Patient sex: F
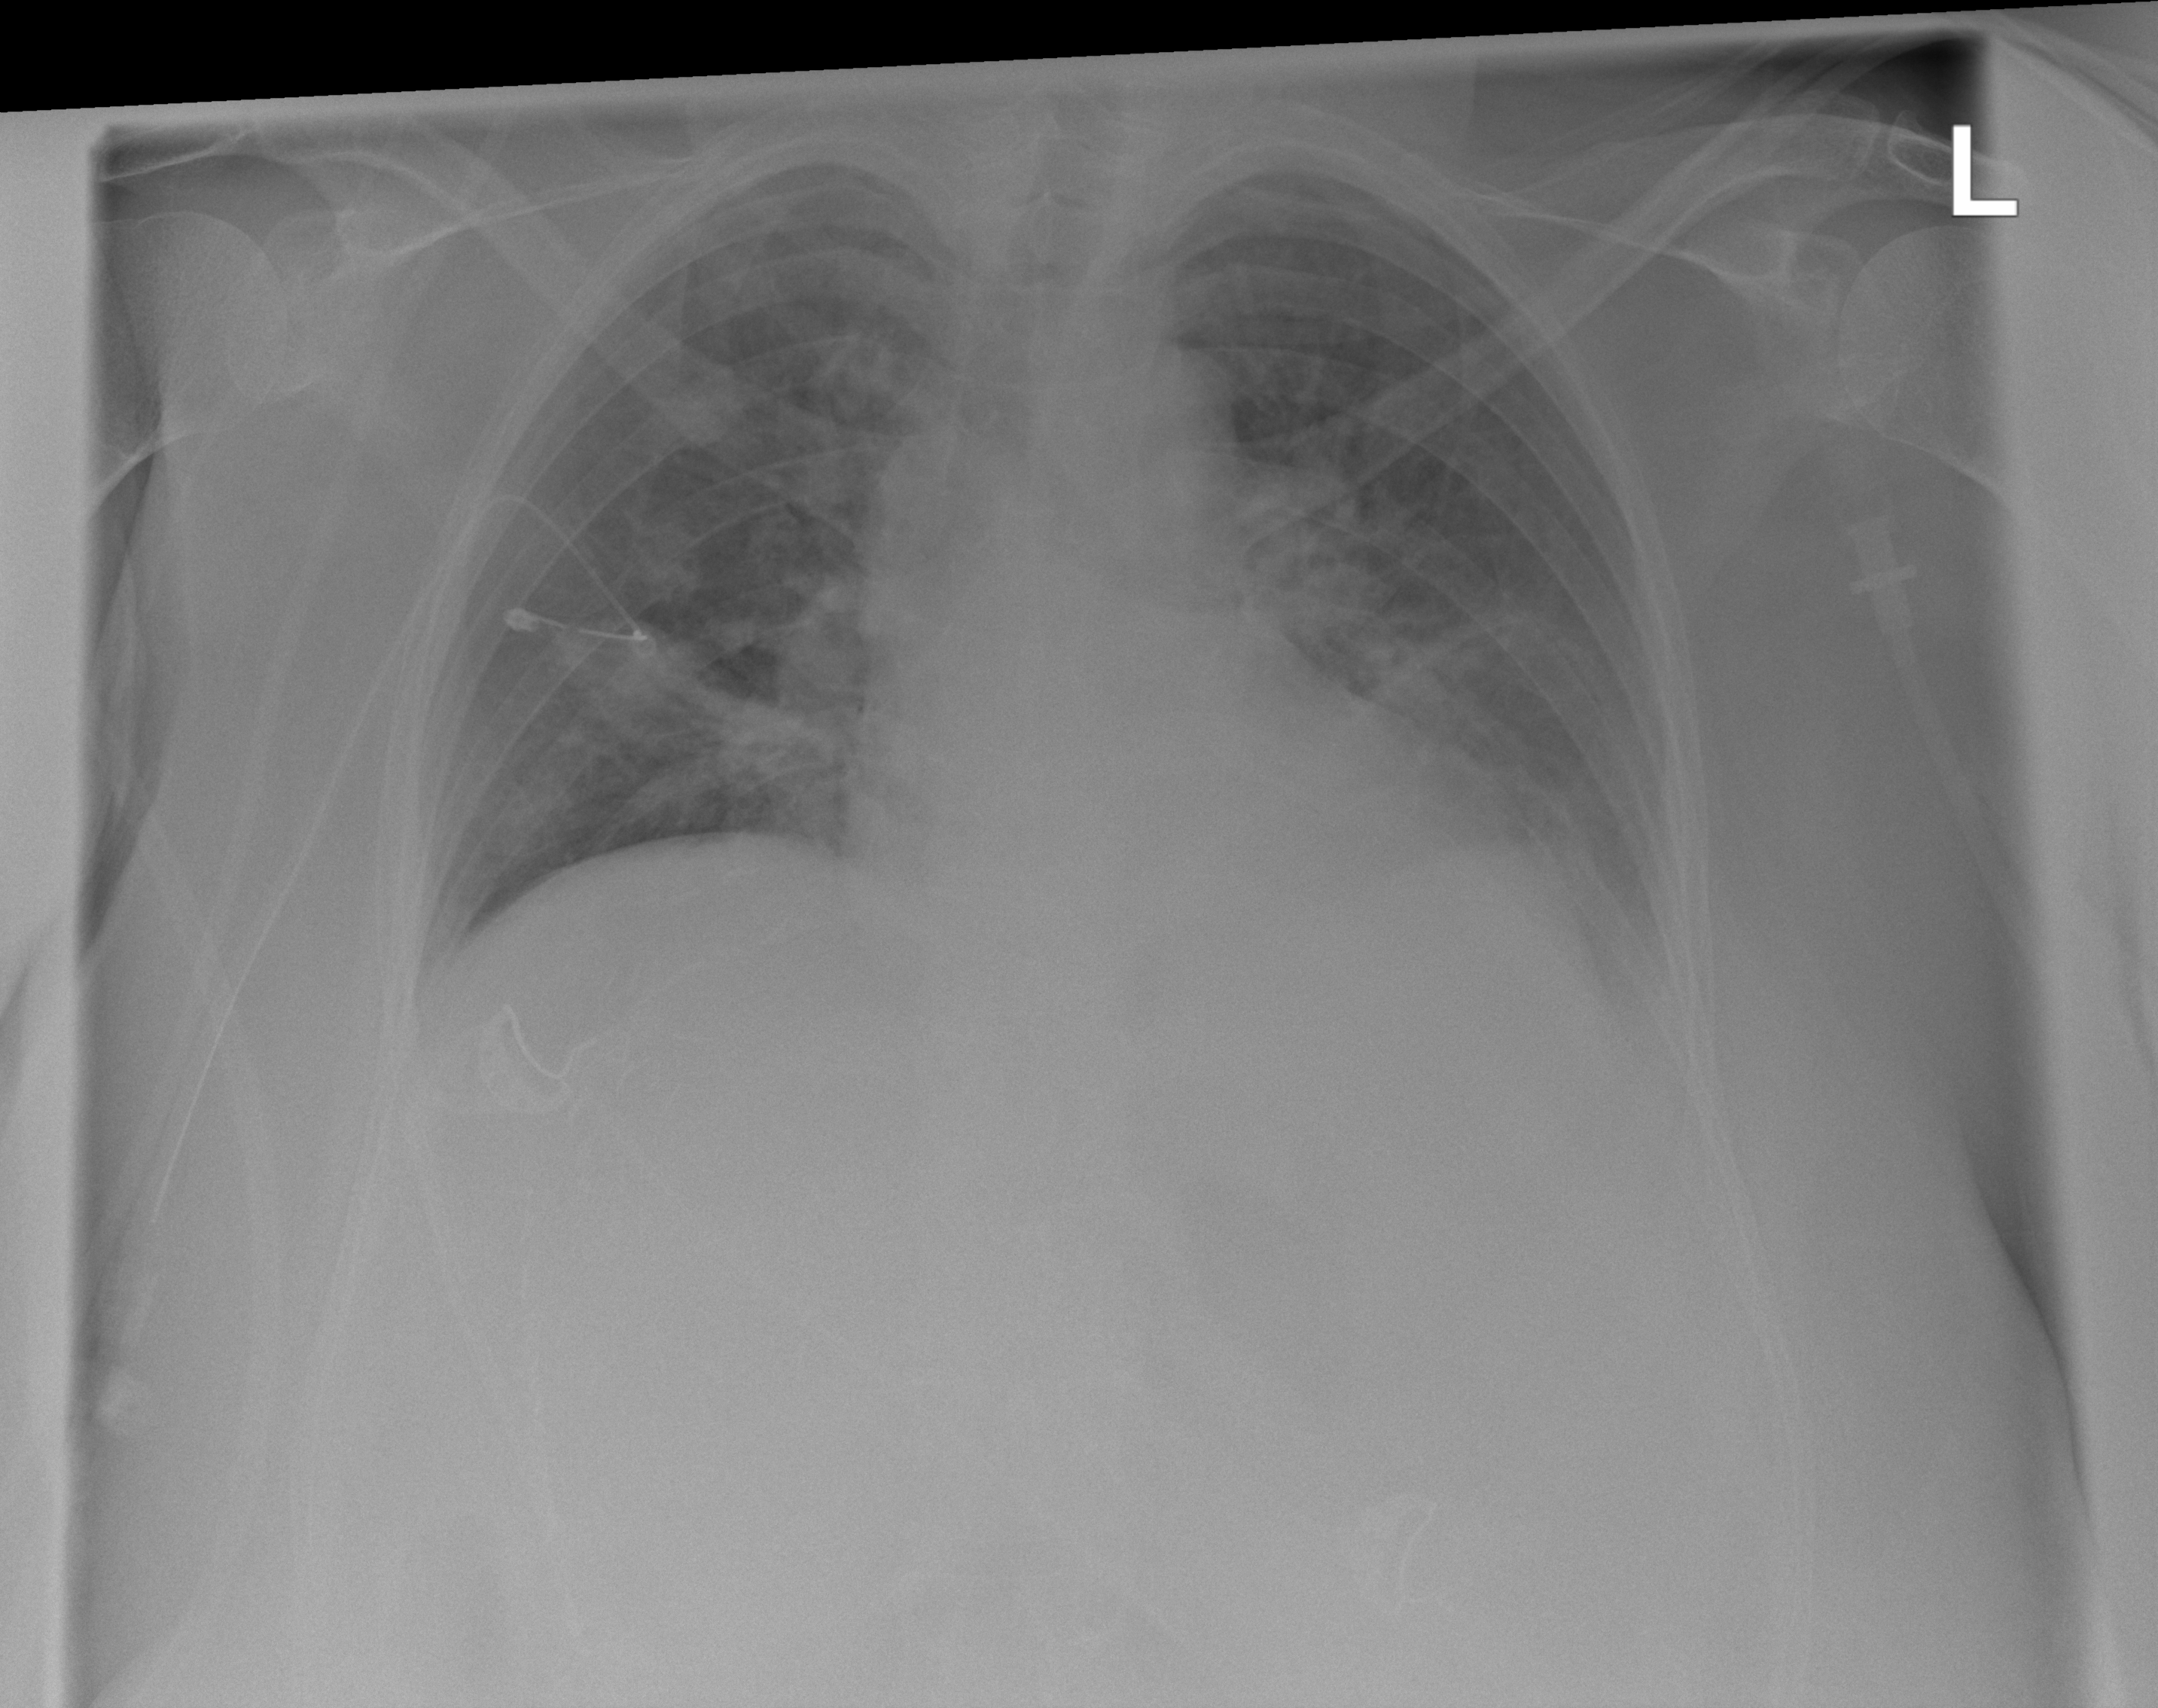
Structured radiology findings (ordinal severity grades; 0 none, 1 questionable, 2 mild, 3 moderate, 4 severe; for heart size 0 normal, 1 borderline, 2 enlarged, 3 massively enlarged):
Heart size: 0
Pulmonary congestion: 1
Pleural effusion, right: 0
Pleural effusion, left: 2
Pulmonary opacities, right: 2
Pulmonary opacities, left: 2
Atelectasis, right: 3
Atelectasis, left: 2